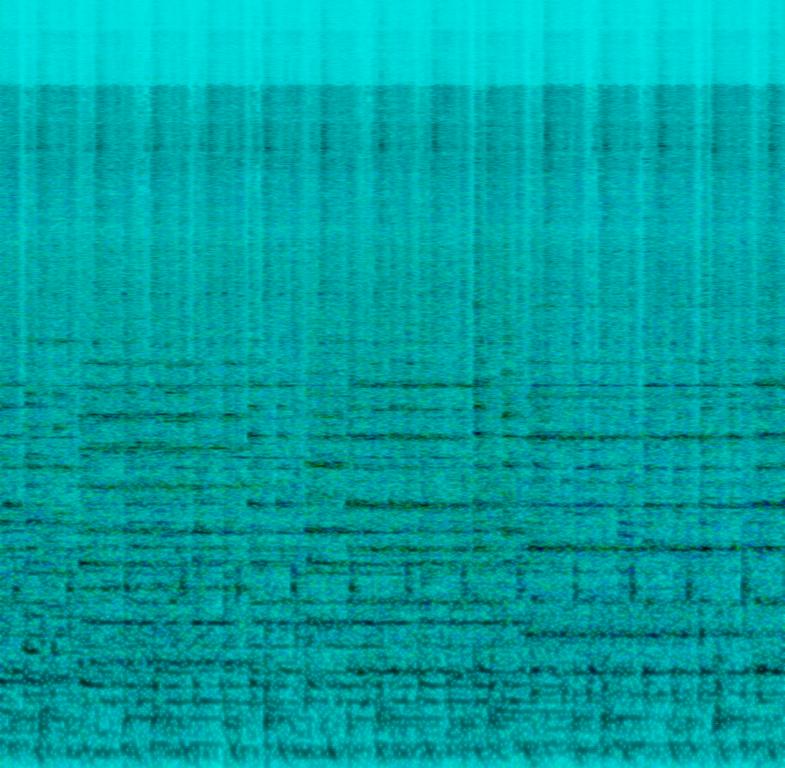
This clip features a low quality recording of a song played using a steel pan. There are no voices in this song. Other percussion instruments are played to emulate shakers and kick drums. The mood of this song is uplifting and happy. The song has a Caribbean influence. This is a song that can be played at a party.